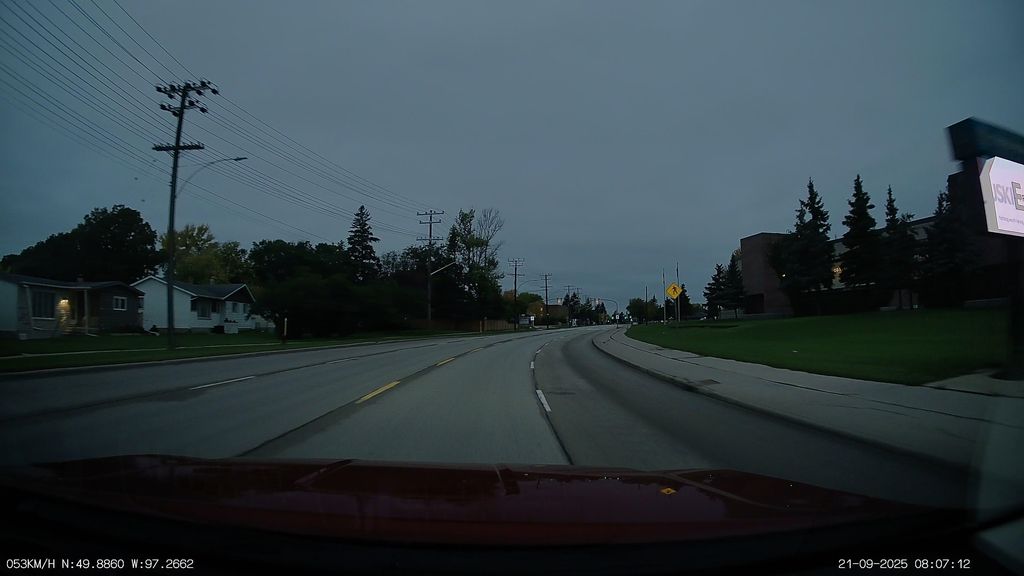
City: winnipeg